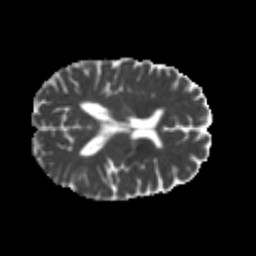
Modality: MD
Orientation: axial
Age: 23
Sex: female
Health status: healthy
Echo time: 0.074 s